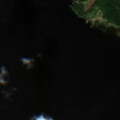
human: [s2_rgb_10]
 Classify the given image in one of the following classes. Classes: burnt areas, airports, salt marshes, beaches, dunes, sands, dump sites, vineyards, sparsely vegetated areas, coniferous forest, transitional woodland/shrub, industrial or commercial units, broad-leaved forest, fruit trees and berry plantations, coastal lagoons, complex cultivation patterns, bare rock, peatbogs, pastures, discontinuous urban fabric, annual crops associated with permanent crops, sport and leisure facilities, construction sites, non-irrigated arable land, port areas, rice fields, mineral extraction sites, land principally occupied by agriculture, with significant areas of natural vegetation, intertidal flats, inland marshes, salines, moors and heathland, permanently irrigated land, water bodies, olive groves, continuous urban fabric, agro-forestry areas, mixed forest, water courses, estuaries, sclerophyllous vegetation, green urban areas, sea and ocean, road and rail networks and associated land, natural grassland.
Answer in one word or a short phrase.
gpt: mixed forest, water bodies